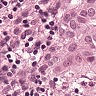
Metastatic tissue present: yes